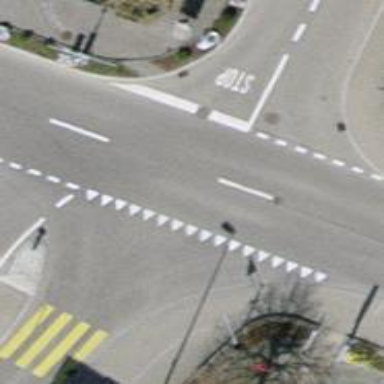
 while the left sidewalk has sett surface."